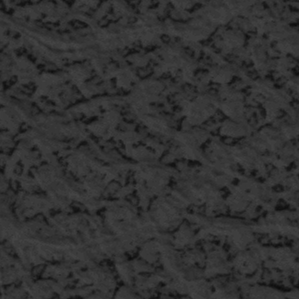
Label: frost